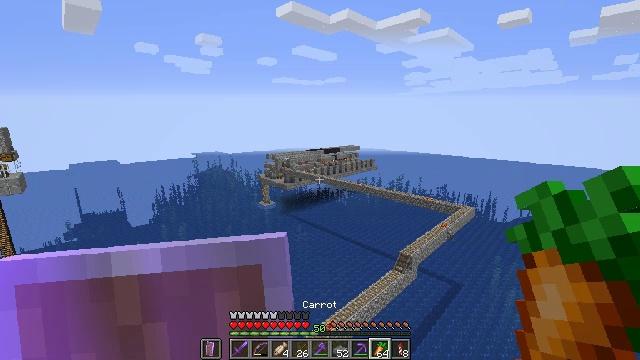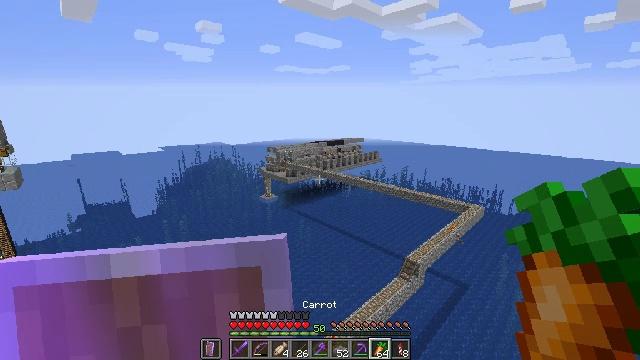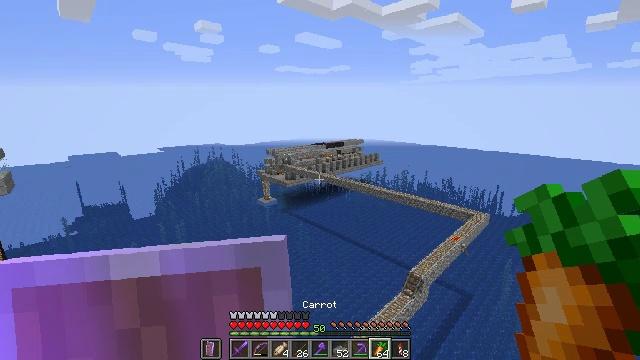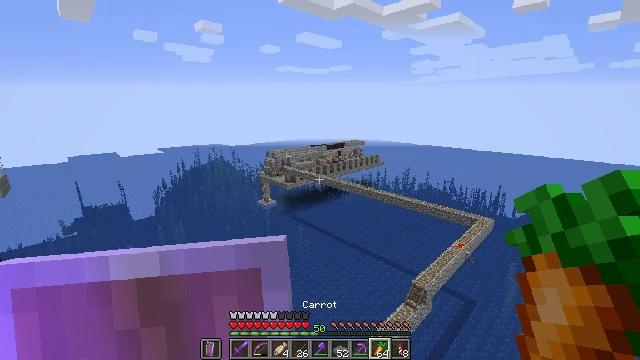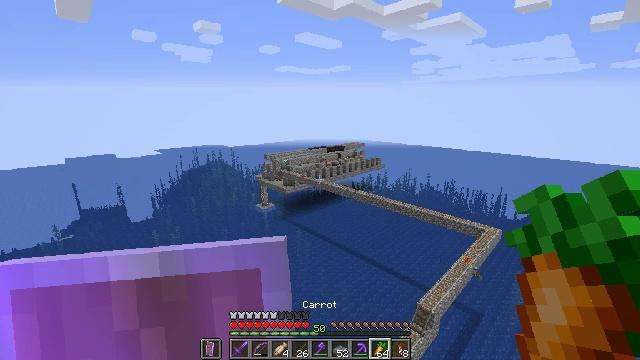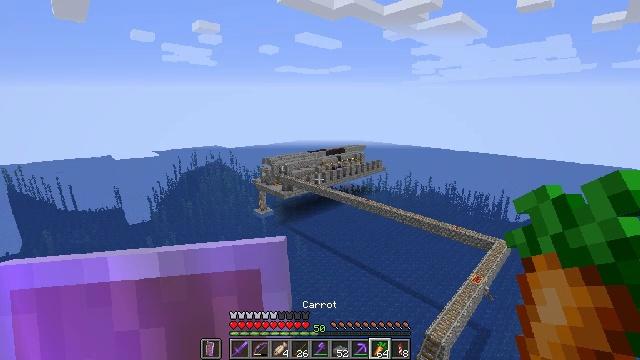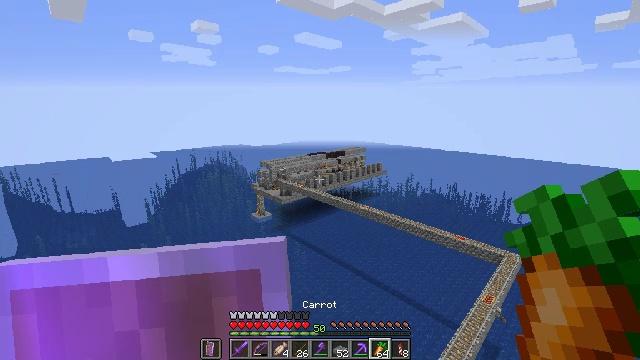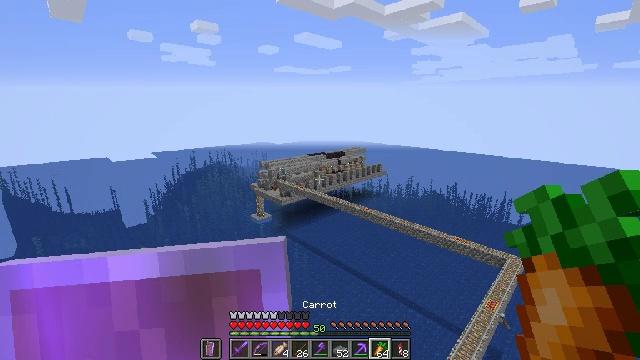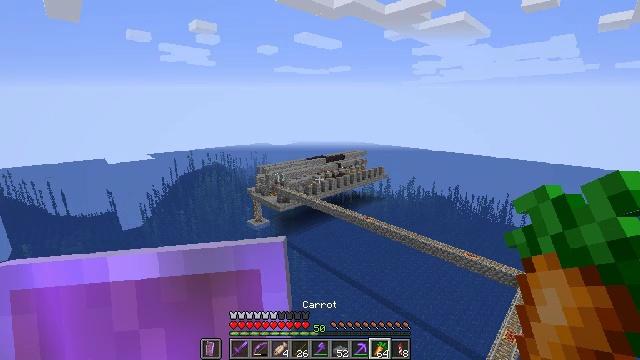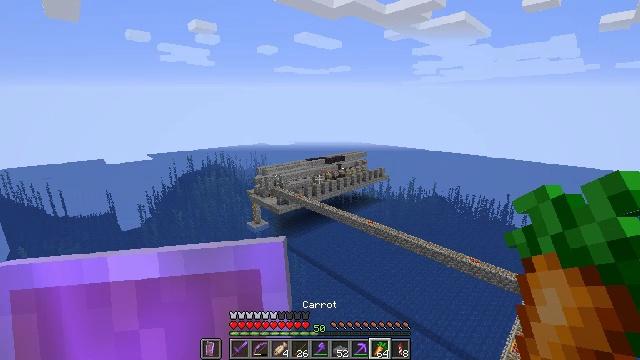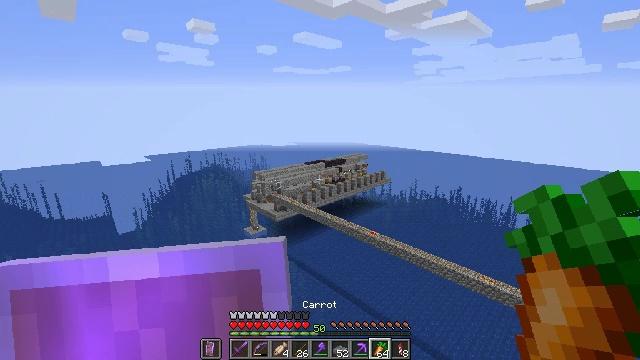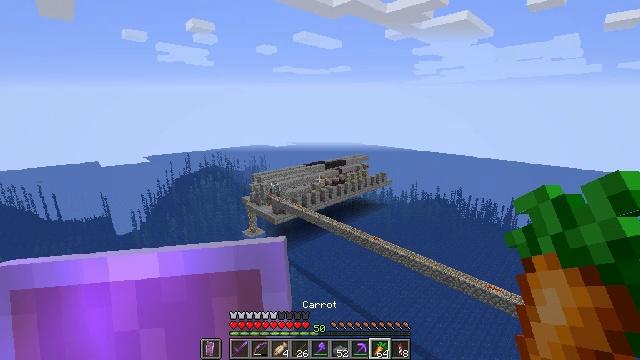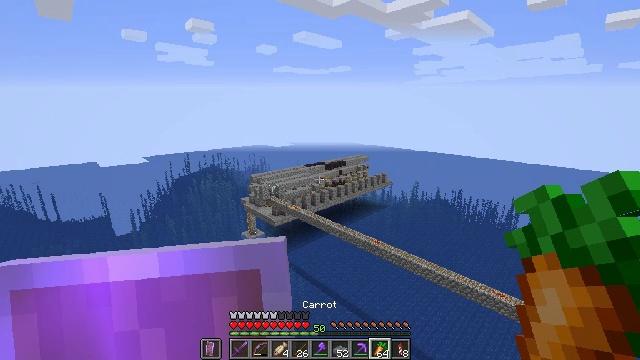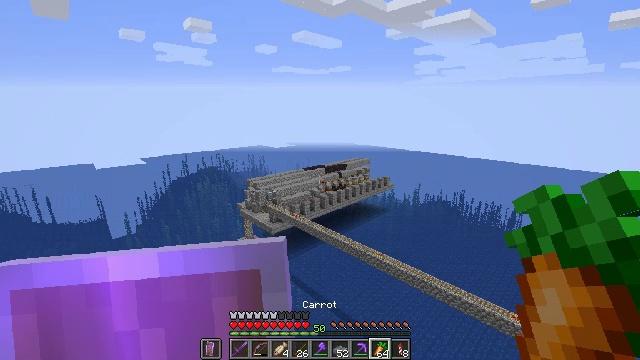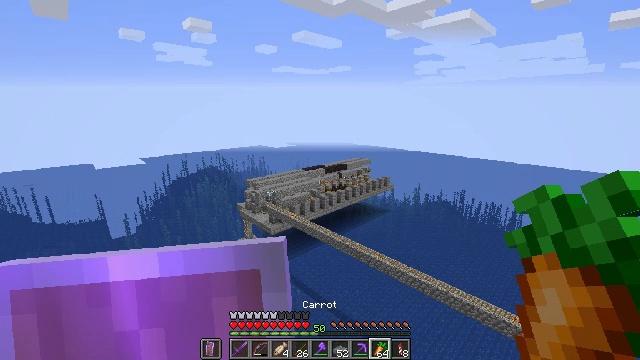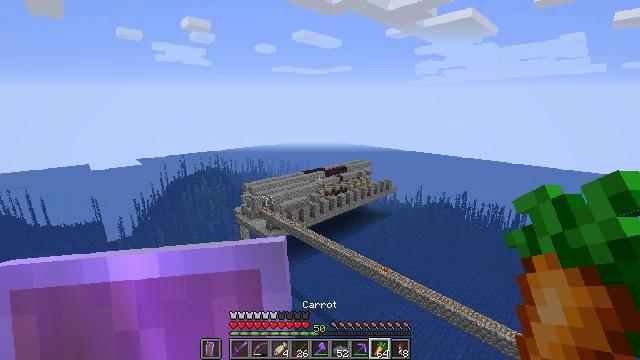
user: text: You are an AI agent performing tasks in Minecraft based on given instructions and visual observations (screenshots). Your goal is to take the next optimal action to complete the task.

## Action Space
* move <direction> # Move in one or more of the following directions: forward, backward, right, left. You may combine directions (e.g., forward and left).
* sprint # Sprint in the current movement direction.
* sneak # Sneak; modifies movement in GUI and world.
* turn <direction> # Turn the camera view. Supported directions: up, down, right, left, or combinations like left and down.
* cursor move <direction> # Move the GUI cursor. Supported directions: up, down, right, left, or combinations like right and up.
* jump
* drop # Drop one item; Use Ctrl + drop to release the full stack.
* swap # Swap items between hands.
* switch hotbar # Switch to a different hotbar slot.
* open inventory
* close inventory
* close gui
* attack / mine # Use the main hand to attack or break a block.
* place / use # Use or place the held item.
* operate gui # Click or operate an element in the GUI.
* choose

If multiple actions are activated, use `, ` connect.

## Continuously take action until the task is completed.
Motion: motion action
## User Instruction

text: Remove the existing composter.
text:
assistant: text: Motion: turn down
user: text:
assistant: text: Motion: no_op
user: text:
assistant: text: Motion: no_op
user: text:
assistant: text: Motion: no_op
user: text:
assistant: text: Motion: no_op
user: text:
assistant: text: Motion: no_op
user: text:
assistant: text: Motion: no_op
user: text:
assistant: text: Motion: no_op
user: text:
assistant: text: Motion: no_op
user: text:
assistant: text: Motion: no_op
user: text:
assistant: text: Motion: no_op
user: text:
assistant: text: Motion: no_op
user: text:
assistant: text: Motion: no_op
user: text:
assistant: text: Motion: no_op
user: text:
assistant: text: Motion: no_op
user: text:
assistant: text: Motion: no_op
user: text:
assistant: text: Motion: no_op
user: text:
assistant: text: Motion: no_op
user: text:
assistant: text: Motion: no_op
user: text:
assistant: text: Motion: no_op
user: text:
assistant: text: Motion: no_op
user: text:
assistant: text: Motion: no_op
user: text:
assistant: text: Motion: no_op
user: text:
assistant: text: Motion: no_op
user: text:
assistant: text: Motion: no_op
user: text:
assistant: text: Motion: no_op
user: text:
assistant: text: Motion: no_op
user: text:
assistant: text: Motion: turn right and down
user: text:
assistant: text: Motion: turn right and down
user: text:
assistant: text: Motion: no_op